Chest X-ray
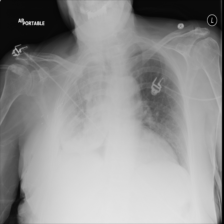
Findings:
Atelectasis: negative
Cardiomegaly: negative
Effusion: negative
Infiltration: negative
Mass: negative
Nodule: negative
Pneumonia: negative
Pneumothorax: negative
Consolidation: negative
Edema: negative
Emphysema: negative
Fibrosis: negative
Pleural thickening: negative
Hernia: negative